Interaction volume radius: 10 \u00c5
Interaction volume height: 35 \u00c5
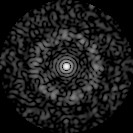
Disorder parameter: 0.842